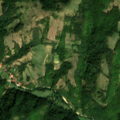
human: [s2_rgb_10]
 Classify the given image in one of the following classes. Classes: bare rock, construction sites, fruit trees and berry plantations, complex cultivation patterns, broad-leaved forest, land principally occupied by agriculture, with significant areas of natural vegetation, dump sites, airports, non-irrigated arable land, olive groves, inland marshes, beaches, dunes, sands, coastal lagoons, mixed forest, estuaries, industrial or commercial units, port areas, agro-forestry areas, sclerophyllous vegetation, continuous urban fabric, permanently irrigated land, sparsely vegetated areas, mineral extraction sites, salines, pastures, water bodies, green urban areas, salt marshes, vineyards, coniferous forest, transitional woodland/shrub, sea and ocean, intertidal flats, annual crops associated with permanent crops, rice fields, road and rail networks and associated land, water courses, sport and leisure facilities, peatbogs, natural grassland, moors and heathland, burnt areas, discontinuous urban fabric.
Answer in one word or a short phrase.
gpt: complex cultivation patterns, land principally occupied by agriculture, with significant areas of natural vegetation, broad-leaved forest, natural grassland